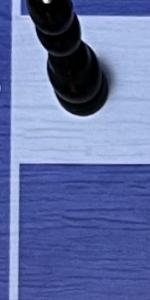
Label: Empty